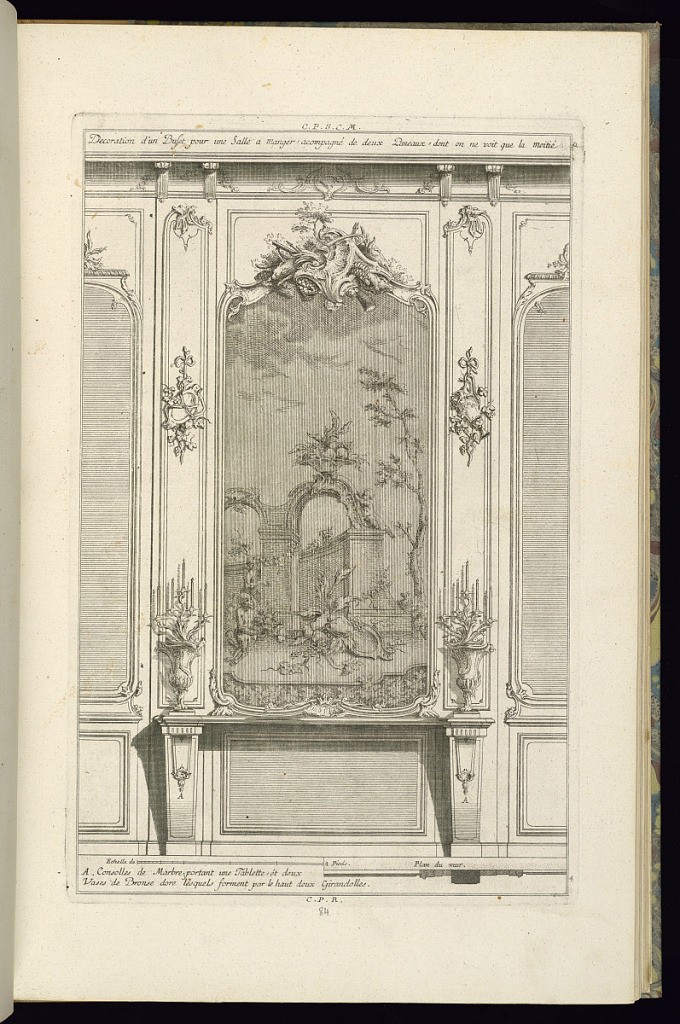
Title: Design for Wainscoting with a Buffet, Elevation and Plan
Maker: François de Cuvilliés the Elder, Belgian, 1695 - 1768
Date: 1745
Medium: Etching and engraving on off-white laid paper
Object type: Print
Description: Design for wall panelling on either side of a large tapestry depicting a scene of singerie, or of monkeys performing human activities. The tapestry is above a buffet table on which sit candelabra in the form of vases. The panels include trophies of cartouches and pitches wrapped in vines and ribbons.